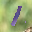
Label: 1